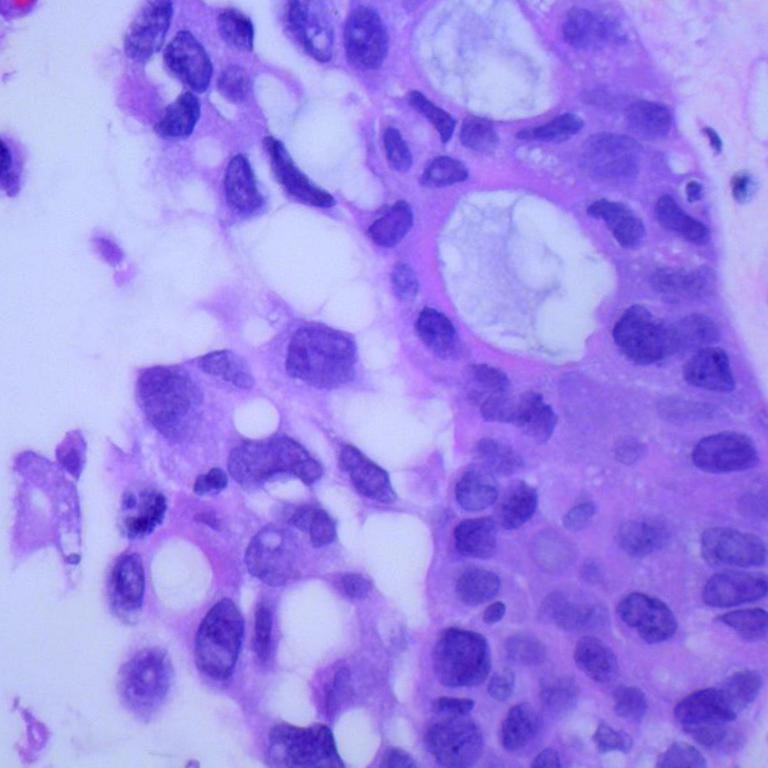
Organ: lung
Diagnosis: adenocarcinomas